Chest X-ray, PA view. Patient: 47 years old, sex M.
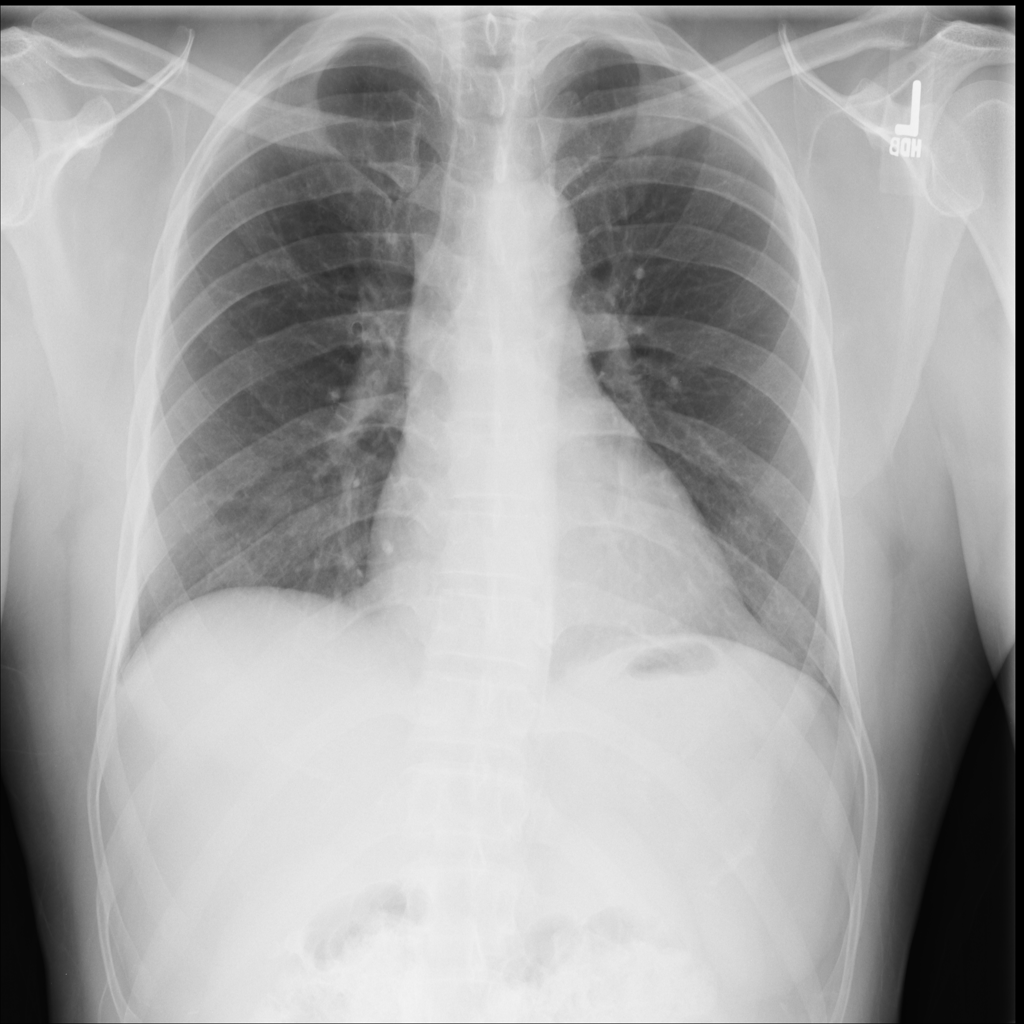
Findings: No Finding